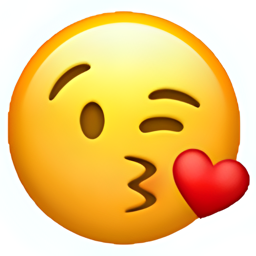
Name: face throwing a kiss
Emoji: 😘
Group: Smileys & Emotion
Sub-group: face-affection